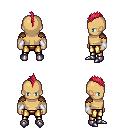
a pixel art fantasy rpg character, male body template, human, tanned skin, leather shoulder armor, gold greaves, ruby red mohawk hairstyle, white cloth bracers, metal boots, four views (front, back, left, right), 2x2 character sprite sheet, small pixel art, hard edges, no anti-aliasing